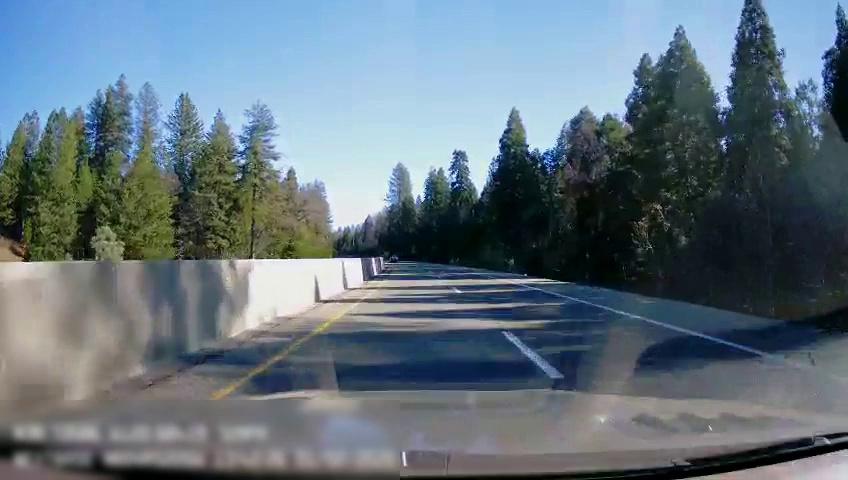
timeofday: Day
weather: Sunny
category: Drivable Space
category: Lanes | Alternate Lane
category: Lanes | Current Lane
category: Lanes | Alternate Lane